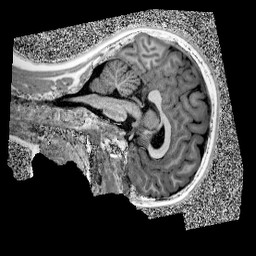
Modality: UNIT1
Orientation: sagittal
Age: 11
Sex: female
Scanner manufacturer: siemens
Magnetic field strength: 3 T
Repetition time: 4 s
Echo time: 0.00299 s